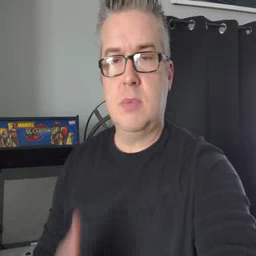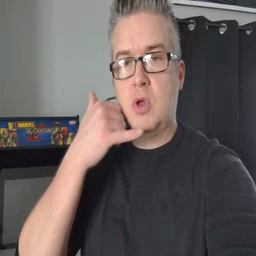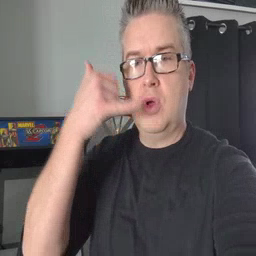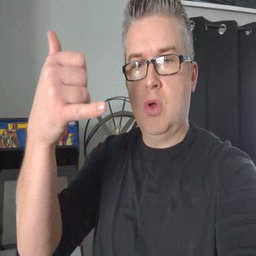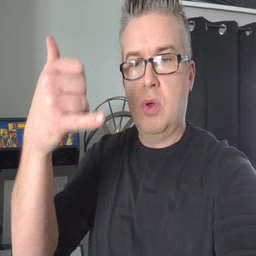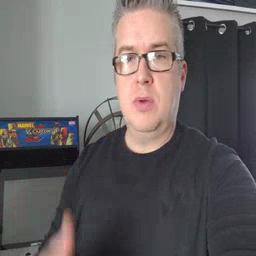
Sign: callonphone